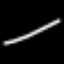
Label: line